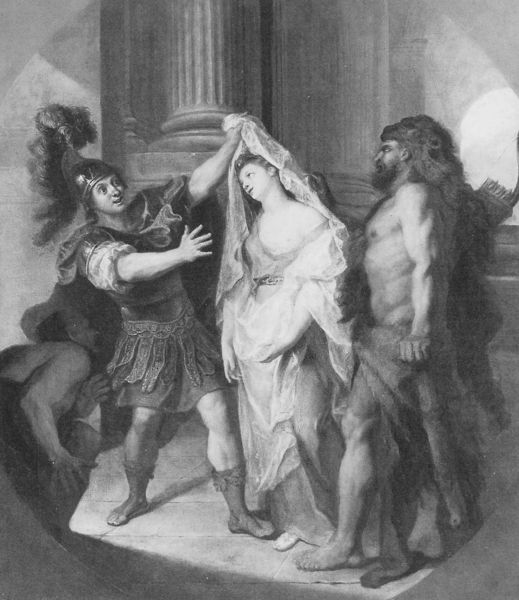
Titel: Zephir und Floris
Künstler: Antoine Coypel
Institution: Paris, Musée du Louvre
Schlagwörter: gemälde, hand, mann, nackt, weiß, brust, busen, frau, grau, kleid, licht, männer, raum, schwarz, säule, säulen, zeichnung, gürtel, schleier, tuch, malerei, federn, gewand, haare, stehend, federbusch, fell, pilaster, muskeln, halbnackt, verkauf, waffen, soldat, helm, stiefel, mythologie, ritter, rüstung, römer, antik, krieger, sklavin, keule, köcher, pfeil, enthüllung, pfeile, heirat, germanen, germane, wilder, urig, urchig, entschleiert